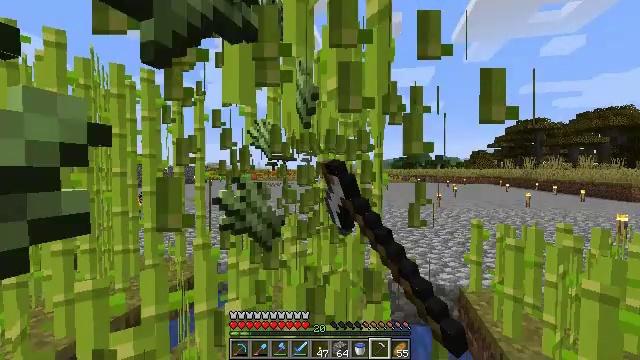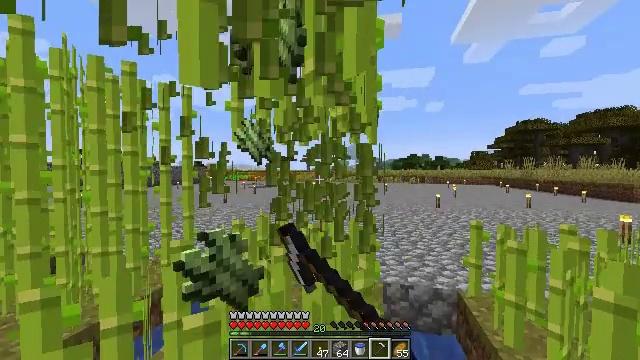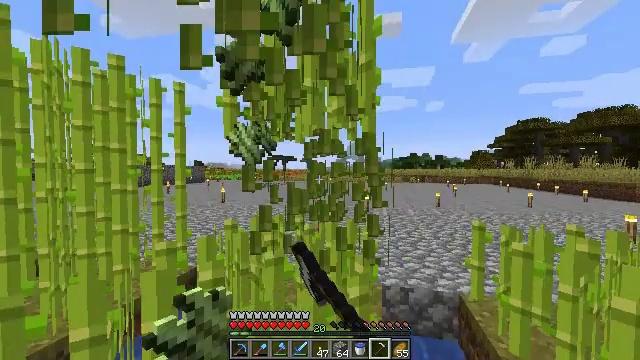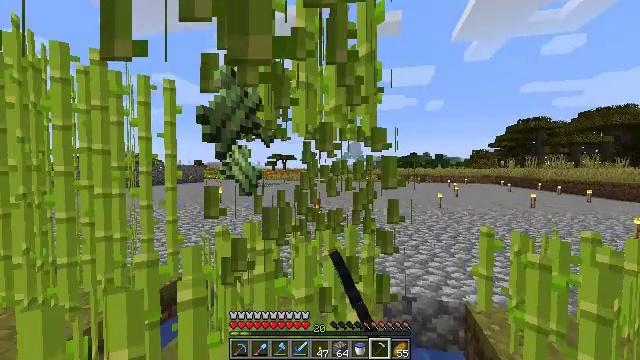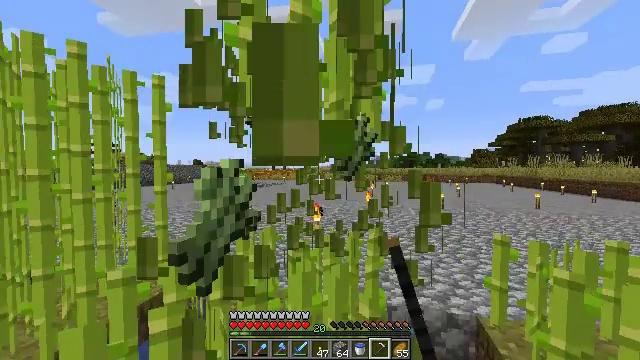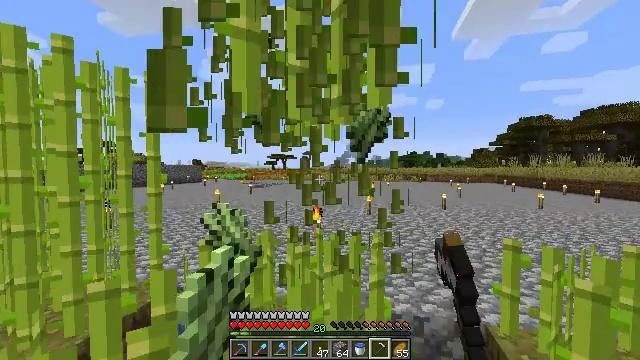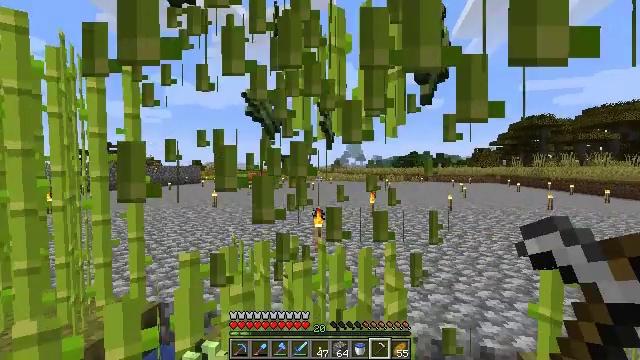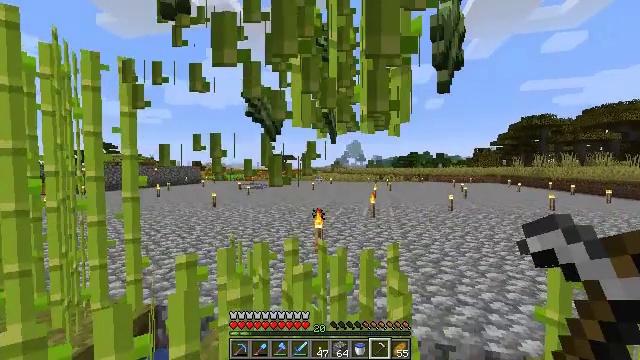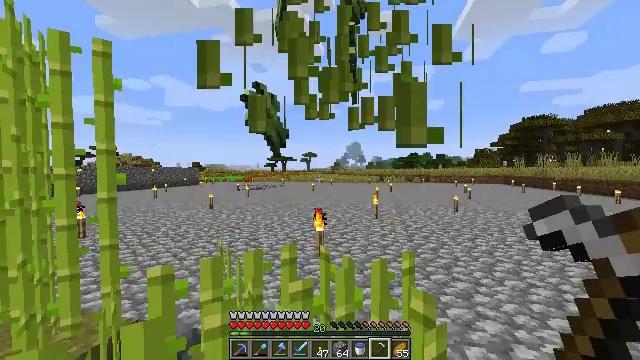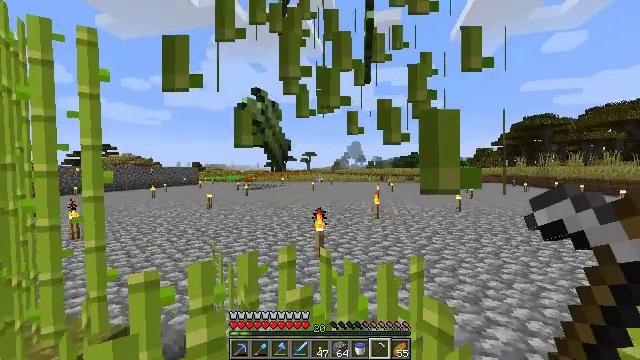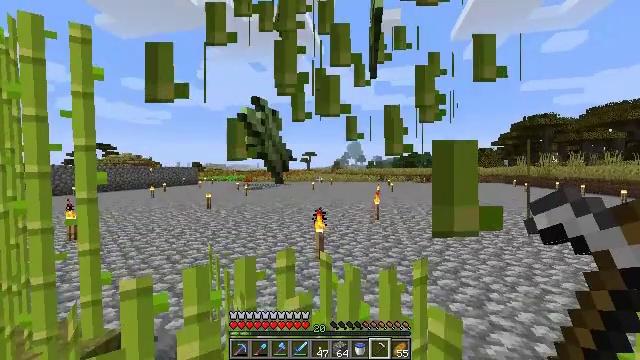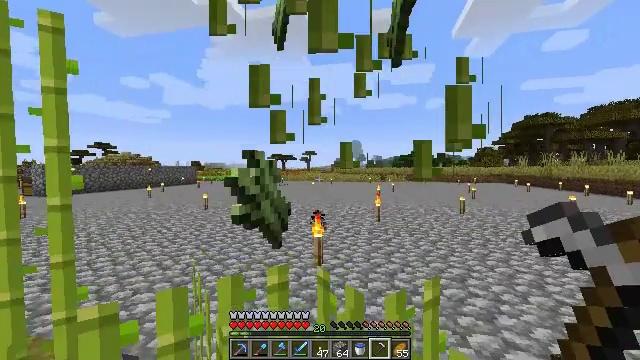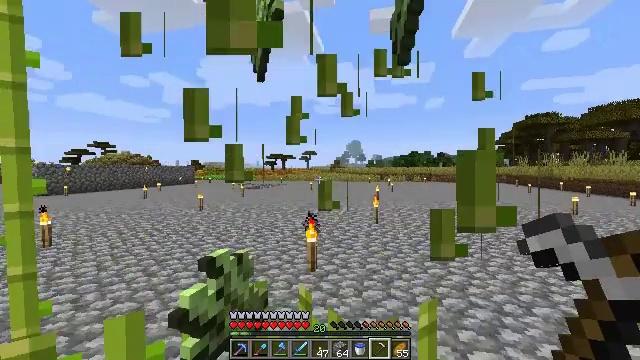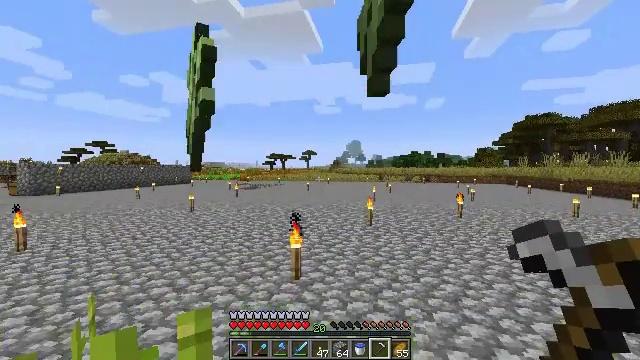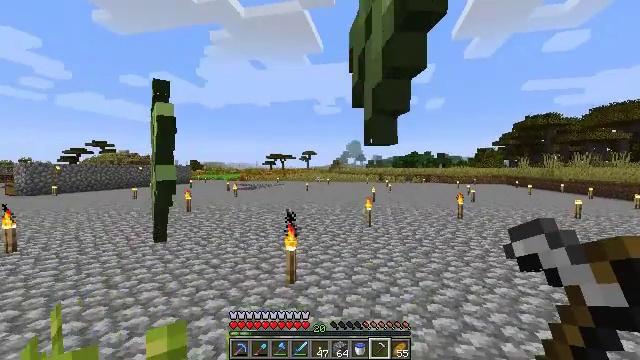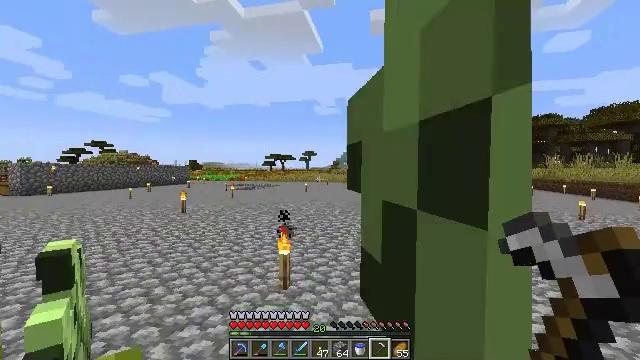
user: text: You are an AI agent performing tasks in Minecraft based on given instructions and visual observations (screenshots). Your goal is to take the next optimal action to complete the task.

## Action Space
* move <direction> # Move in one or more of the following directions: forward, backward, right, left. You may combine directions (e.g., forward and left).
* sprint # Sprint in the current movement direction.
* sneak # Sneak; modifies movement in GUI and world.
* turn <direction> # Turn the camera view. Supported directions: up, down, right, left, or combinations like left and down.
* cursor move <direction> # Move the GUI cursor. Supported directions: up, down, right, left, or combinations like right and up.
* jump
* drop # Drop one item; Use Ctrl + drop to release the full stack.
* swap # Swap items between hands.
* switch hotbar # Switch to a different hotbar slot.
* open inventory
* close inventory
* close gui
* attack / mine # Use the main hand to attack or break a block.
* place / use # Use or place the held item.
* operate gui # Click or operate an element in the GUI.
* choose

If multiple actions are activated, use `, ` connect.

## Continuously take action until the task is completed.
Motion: motion action
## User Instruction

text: Gather sugar cane for crafting.
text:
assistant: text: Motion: move forward, attack / mine
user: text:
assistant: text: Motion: move forward, attack / mine
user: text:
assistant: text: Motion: move forward, attack / mine
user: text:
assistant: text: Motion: move forward, attack / mine
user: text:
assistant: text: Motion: move forward, attack / mine
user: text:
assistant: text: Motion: move forward, attack / mine
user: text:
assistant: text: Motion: move forward, attack / mine
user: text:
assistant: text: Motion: move forward, attack / mine
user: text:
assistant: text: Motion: move forward, attack / mine
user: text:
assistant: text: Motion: move forward, attack / mine
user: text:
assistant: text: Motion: move forward and move right, attack / mine
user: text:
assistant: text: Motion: move forward and move right, attack / mine
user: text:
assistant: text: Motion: move forward and move right, attack / mine
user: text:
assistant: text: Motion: move forward, attack / mine
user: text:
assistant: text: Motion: move forward, attack / mine
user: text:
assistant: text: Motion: move forward, attack / mine
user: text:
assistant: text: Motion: move forward
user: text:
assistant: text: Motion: move forward
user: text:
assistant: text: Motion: move forward, turn left and down
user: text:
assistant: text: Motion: move forward, turn left
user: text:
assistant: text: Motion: move forward and move left, turn left and down
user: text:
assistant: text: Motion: move forward and move left, turn left
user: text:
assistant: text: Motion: move forward and move left, turn left
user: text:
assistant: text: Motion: move forward and move left, turn left
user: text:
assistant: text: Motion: move forward and move left, turn left
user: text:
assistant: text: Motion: move forward and move left, turn left
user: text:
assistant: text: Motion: move forward and move left, turn left
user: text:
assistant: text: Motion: move forward and move left
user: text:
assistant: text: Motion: move forward and move left
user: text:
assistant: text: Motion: move forward